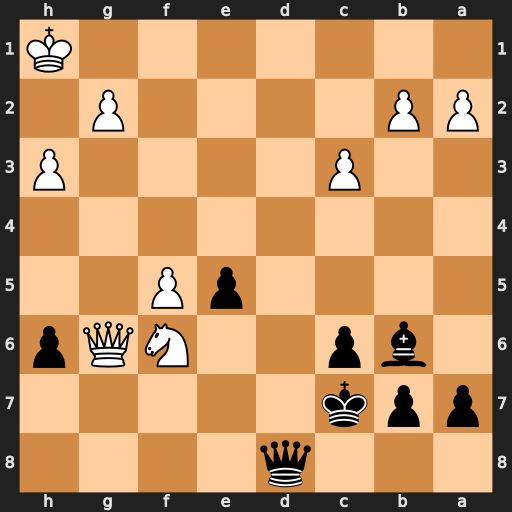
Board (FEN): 3q4/ppk5/1bp2NQp/4pP2/8/2P4P/PP4P1/7K
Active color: b
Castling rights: -
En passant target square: -
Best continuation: Qd1+ Kh2 Qg1+ Kg3 Qf2+